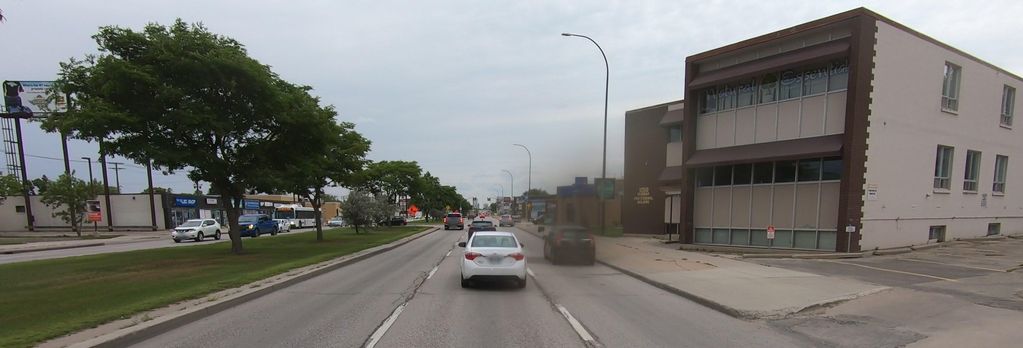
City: winnipeg